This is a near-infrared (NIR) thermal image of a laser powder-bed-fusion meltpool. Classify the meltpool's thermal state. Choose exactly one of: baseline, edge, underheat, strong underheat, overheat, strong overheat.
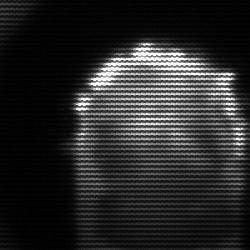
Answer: baseline